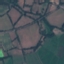
Land use / land cover: Pasture